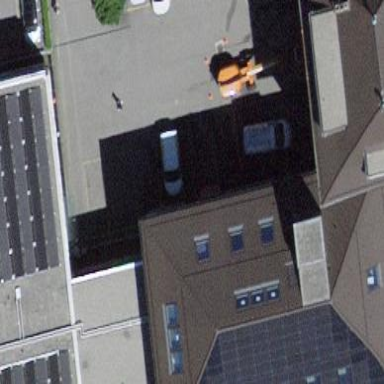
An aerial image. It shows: Building with hipped roof.